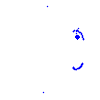
Particle: pion